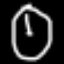
Label: clock